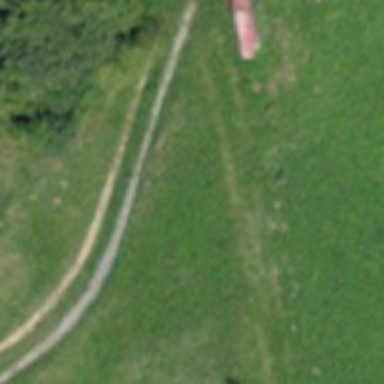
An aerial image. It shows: Track with very rough surface.